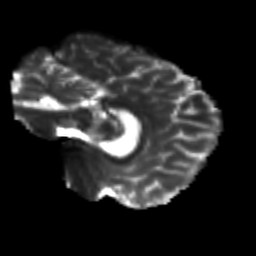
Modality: T2w
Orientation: sagittal
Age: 21
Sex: male
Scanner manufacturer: siemens
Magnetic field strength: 3 T
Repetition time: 3.5 s
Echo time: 0.125 s